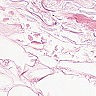
Metastatic tissue present: no